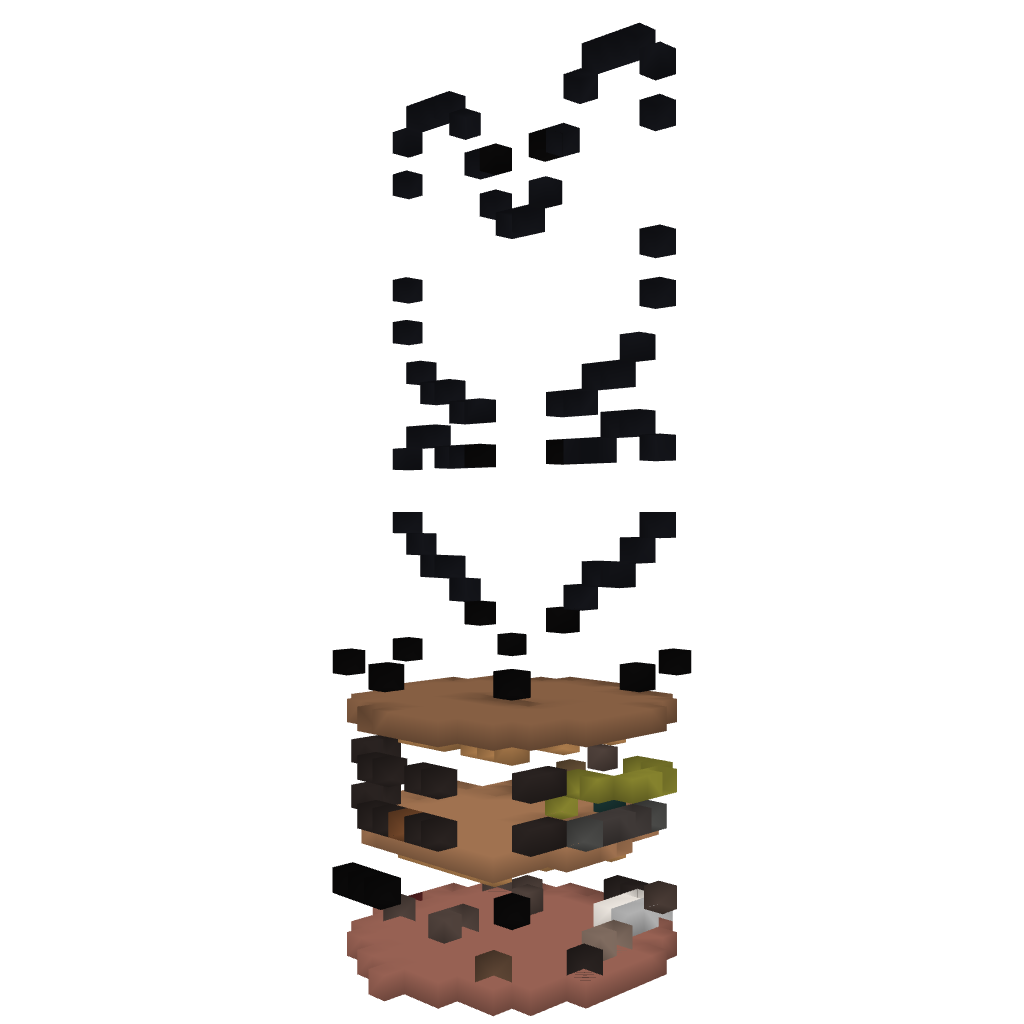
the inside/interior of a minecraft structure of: Mario Flower Home